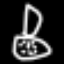
Label: hourglass